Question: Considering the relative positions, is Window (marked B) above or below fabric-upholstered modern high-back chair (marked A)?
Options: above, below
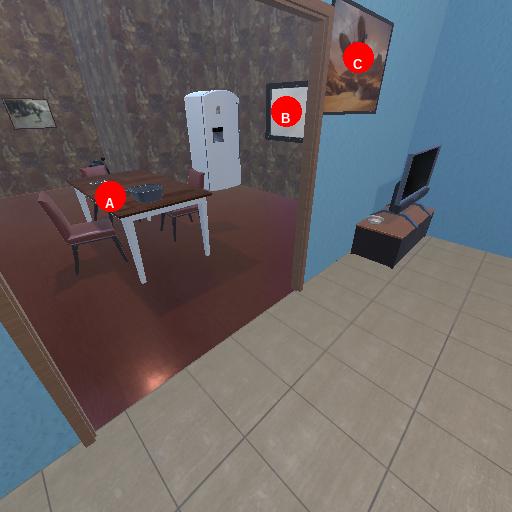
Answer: above